Question: I'm trying to make two columns -- sidebar and content.
- - -
(black border is browser viewport)

I can't use faux columns, because I need color of columns to be dynamic. I can't use javascript solution to set height, because images with unknown size may appear in one of columns.
Does anyone knows how to do this? This thing is driving me crazy
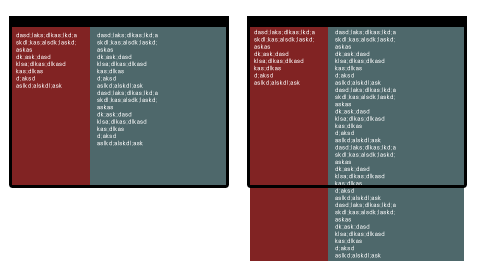
Answer: You should be able to do this using the method outlined here - <URL>
It's a technique for getting equal height columns without display: table, Javascript or images and has always worked well for me in all browsers.
'''
#container { overflow: hidden; }
#container div { float: left; background: #ccc; width: 200px; margin-bottom: -2000px; padding-bottom: 2000px; }
#container .col2 { background: #eee; }
<div id="container">
<div>
<p>Content 1</p>
</div>
<div class="col2">
<p>Content 2</p>
<p>Content 2</p>
<p>Content 2</p>
<p>Content 2</p>
</div>
</div>
'''
You can adjust this example to fit the window easily enough. I hope this helps.
Live Example - <URL>